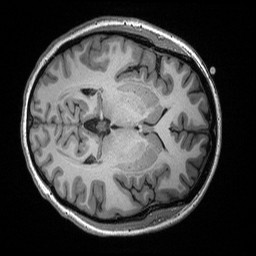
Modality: T1w
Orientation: axial
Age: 26
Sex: female